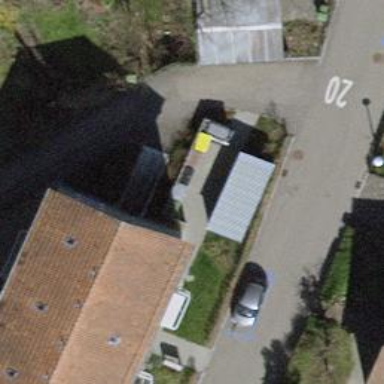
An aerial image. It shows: Building with tile roof.